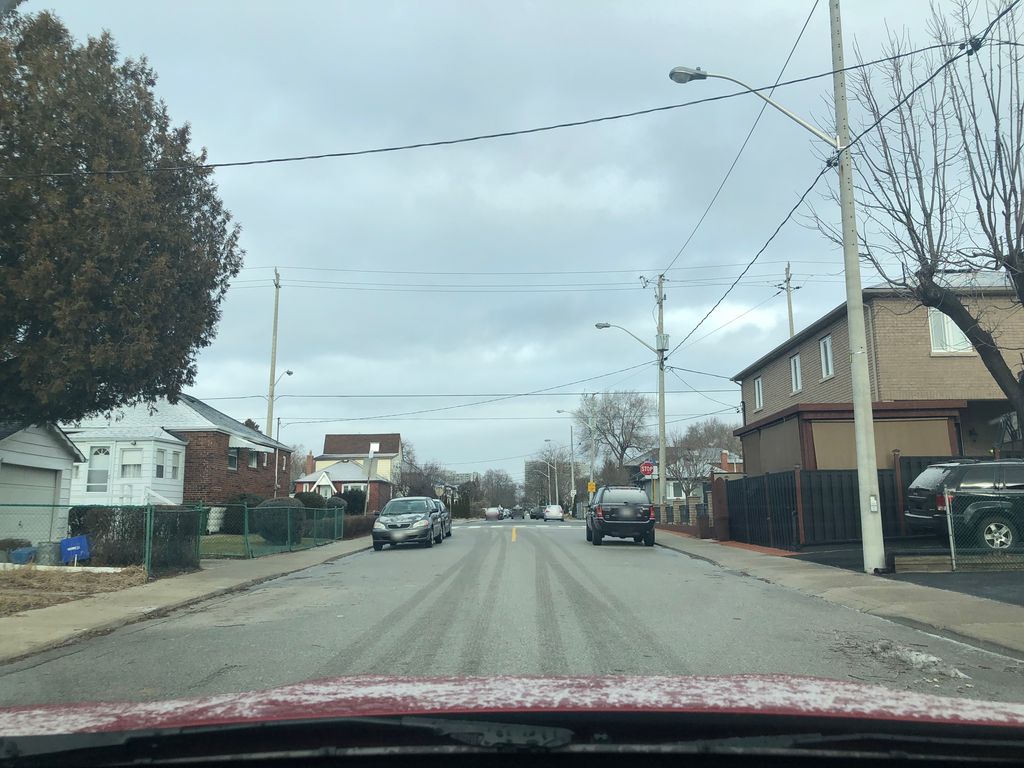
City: toronto